Field crop: maize
Growth stage: 1
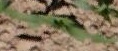
Species: maize